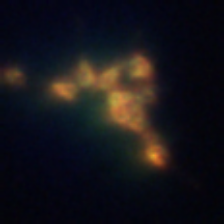
Taxon: Asterionellopsis
Group: Diatoms